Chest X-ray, PA view. Patient: 5 years old, sex M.
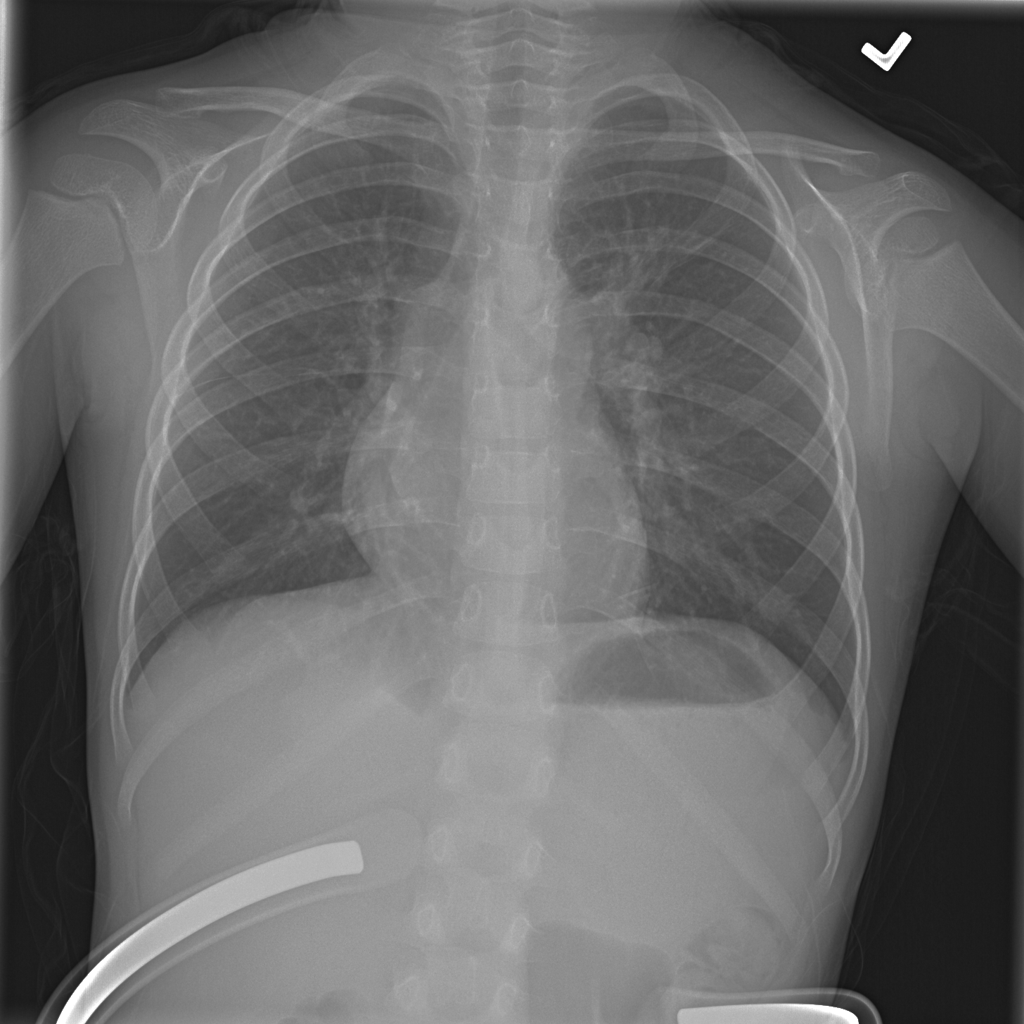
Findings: Atelectasis